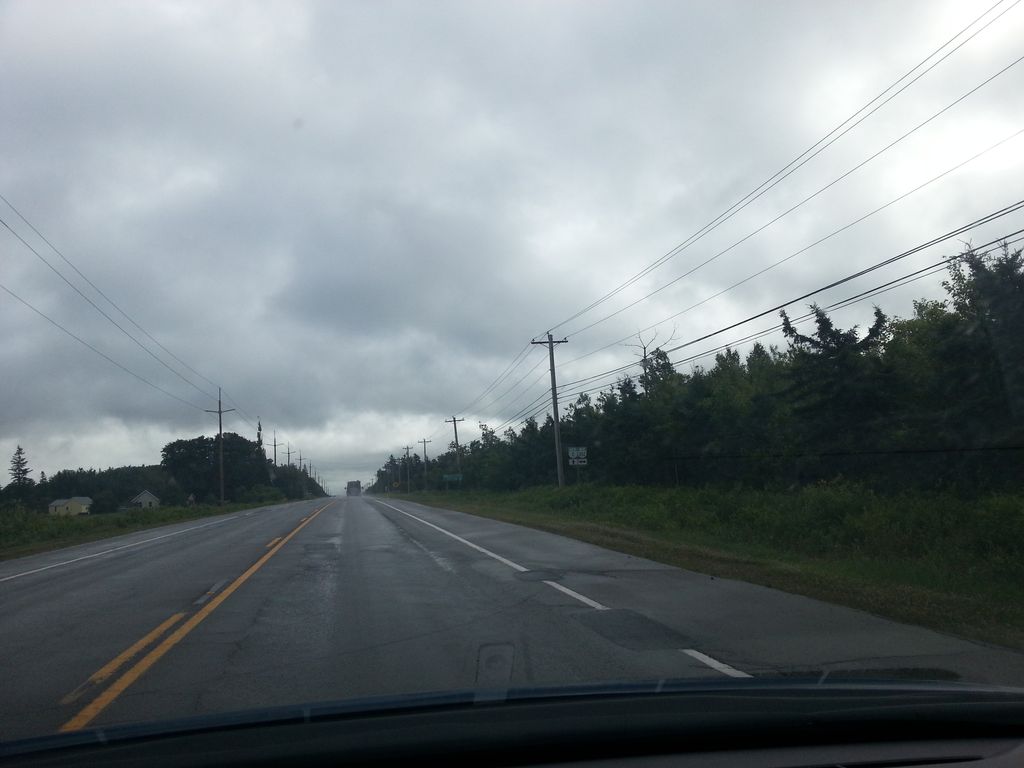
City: charlottetown